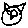
Label: cat